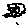
Label: sun